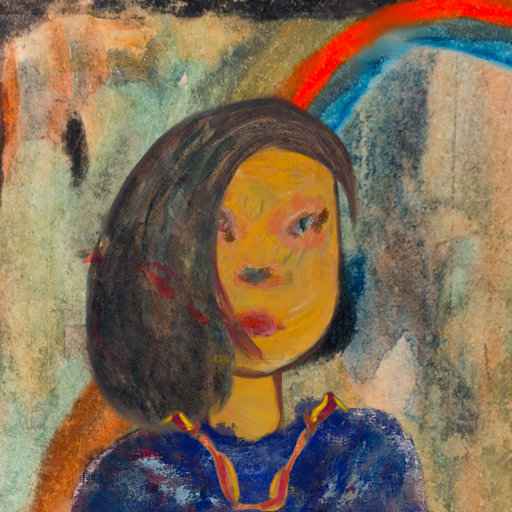
Background: Childish, Head And Neck Front: After_Raid, Face Front: Boggyland, Bust: Irani, Hair Front: Gypsy_Mother, Head Accessory: Blank, Second Necklace: Gypsy_Mother_1, Necklace: Blank, Baby: Blank